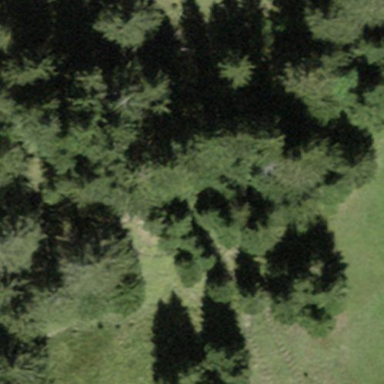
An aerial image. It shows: Forest area.